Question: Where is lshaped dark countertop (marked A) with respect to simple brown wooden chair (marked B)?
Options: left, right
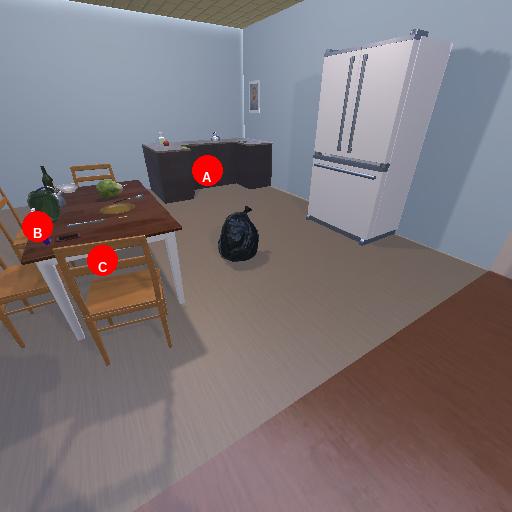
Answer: left